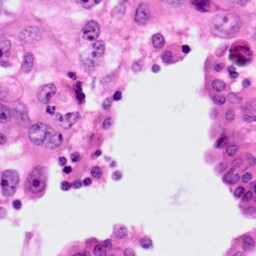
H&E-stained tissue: Lung